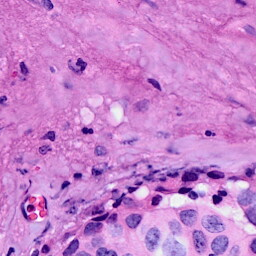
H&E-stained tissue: Breast